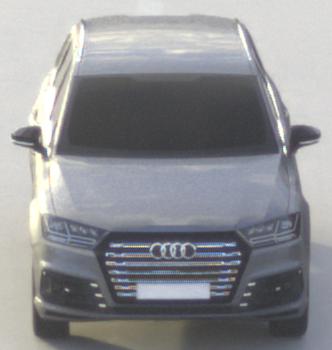
Make: Audi
Model: SQ7
Detailed model: -
Model produced from: 2016
Model produced until: 2018
Doors: 5
Color: gray
Road condition: dry road
Daytime: morning or afternoon
Contrast: medium contrast